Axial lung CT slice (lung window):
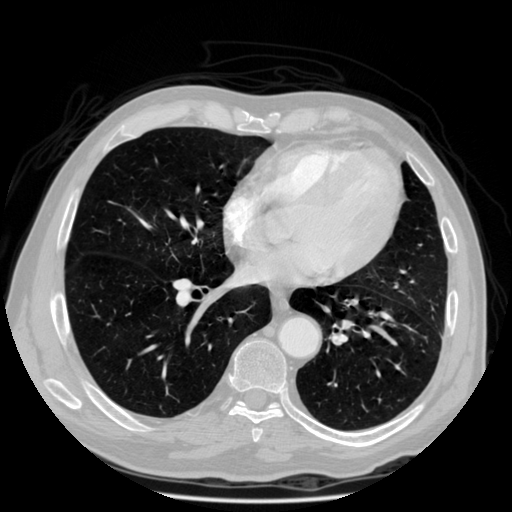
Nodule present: no